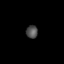
Tissue: lung
Cell type: Endothelial cells
Senescence score: 0.5418
Nuclear area (px): 149
Mean DAPI intensity: 78.174